Question: I have a query which outputs the below

I need to get it to provide a running total so for March it would give whats been paid in Feb and Mar, then for April Feb,Mar & Apr and so on.
Never come across needing this kind of aggregation before in SQL.
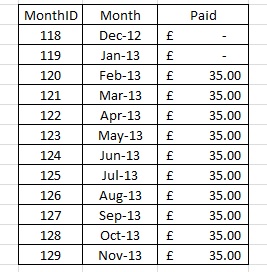
Answer: '''
select
[monthid],
[month],
( select sum([paid]) from tbl t2 where t2.[monthid] <= t1.[monthid] ) as paid
from tbl t1
'''